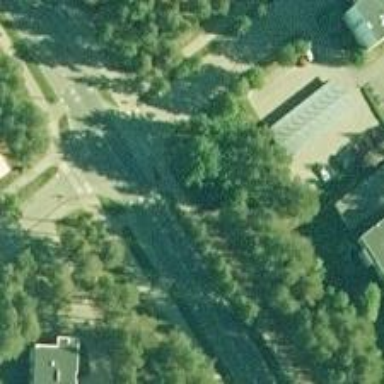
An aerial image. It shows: Crossing on the road.